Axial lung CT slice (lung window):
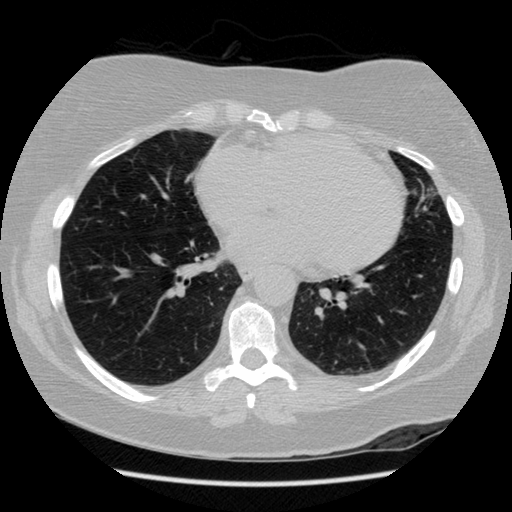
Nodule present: no